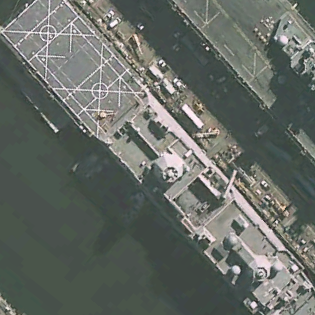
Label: combat